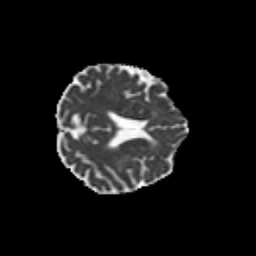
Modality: MD
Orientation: axial
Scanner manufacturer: siemens
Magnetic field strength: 3 T
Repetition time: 6.8 s
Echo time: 0.093 s